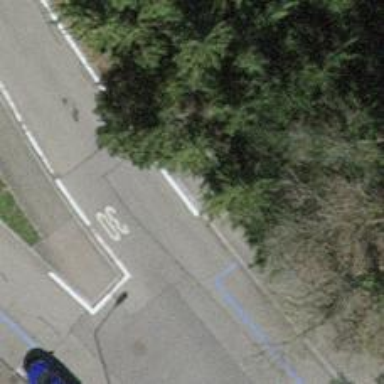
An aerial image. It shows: Kerb barrier.